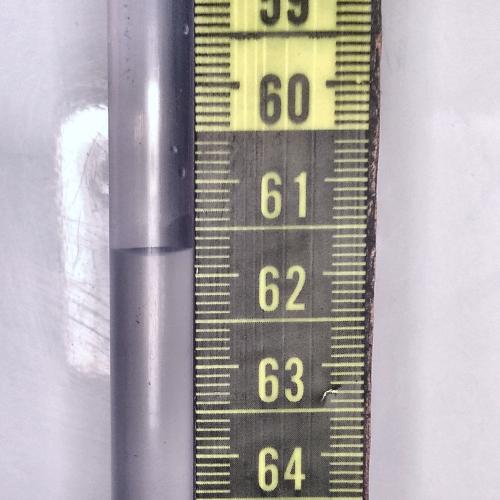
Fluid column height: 61.7 cm